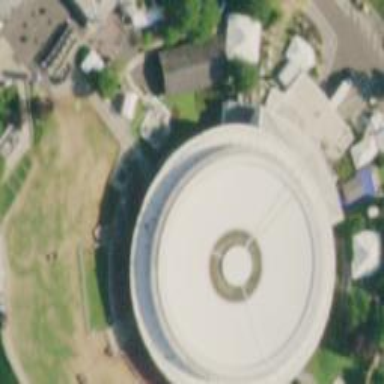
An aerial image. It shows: Theatre with unique roof design.